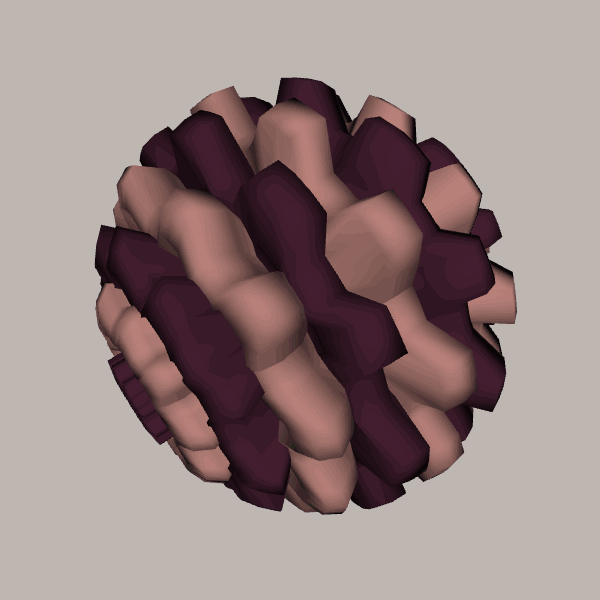
Background: light